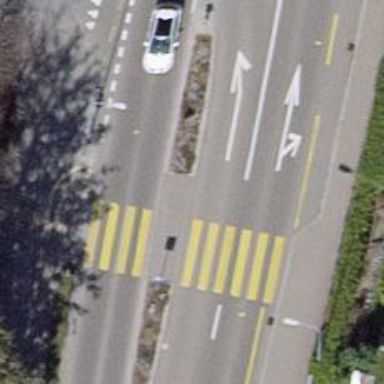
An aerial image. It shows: Secondary road with asphalt surface. There are sidewalks on both sides and designated cycle lane.